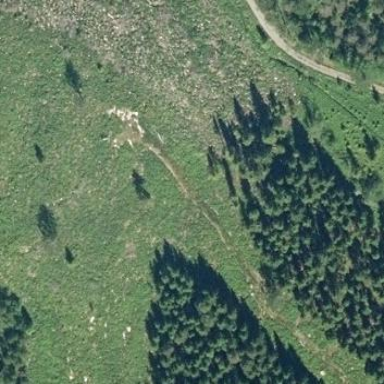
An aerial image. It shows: Clearcut man-made area surrounded by scrub vegetation.